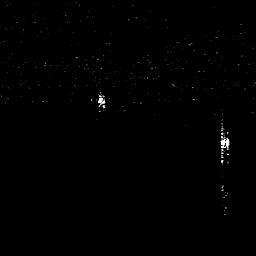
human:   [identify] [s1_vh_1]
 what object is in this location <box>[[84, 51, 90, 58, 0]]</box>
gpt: <ref>1 small ship at the right</ref>

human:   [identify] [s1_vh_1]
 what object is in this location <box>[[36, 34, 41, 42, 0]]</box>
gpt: <ref>1 small ship at the center</ref>